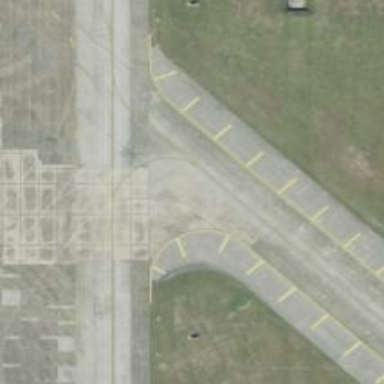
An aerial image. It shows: Image of taxiway at airport.